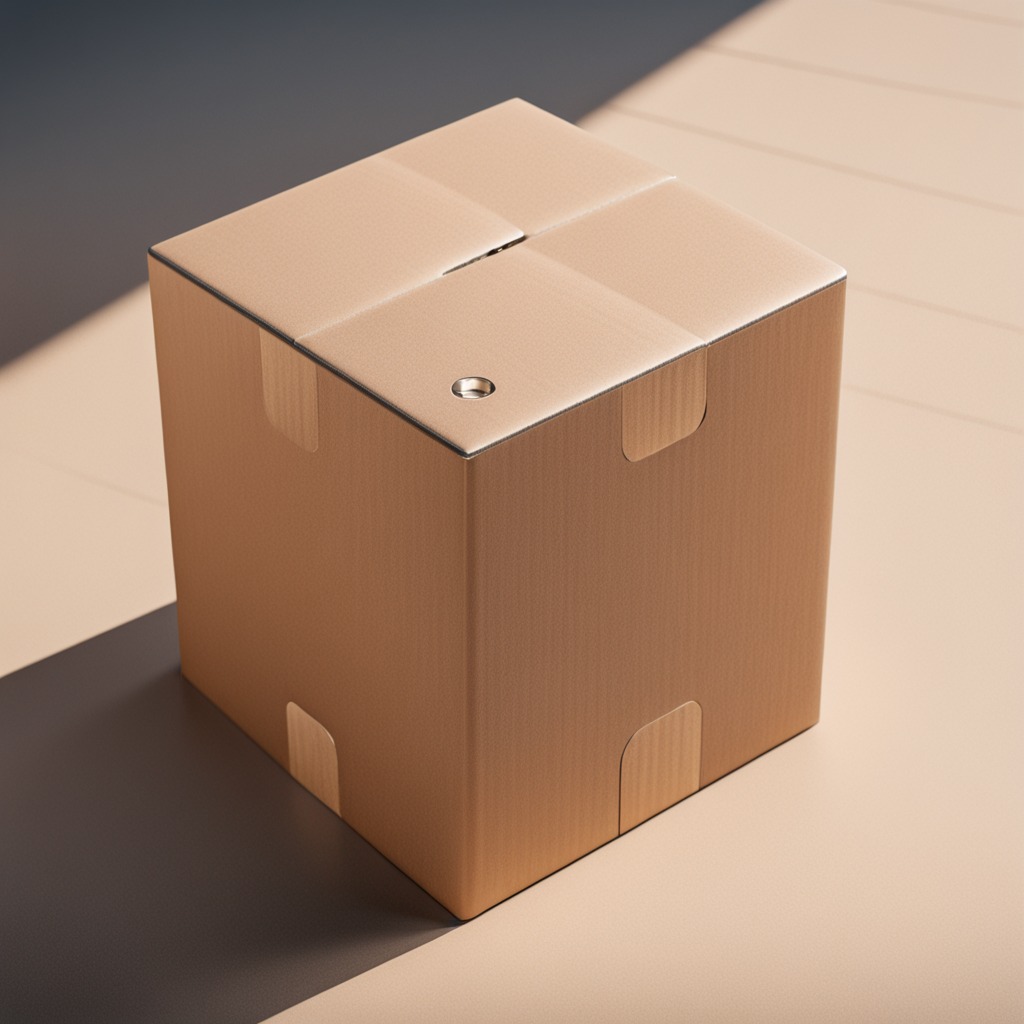
A flat metal washer lying on a clean dry cardboard box surface in an outdoor workshop during daytime bright natural light soft shadows slightly creased but